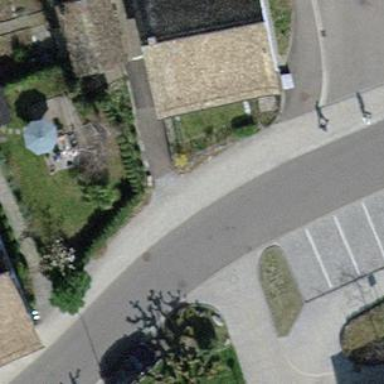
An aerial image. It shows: Sidewalk.